Field crop: maize
Growth stage: 2
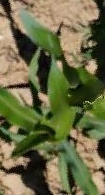
Species: maize